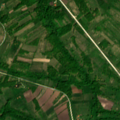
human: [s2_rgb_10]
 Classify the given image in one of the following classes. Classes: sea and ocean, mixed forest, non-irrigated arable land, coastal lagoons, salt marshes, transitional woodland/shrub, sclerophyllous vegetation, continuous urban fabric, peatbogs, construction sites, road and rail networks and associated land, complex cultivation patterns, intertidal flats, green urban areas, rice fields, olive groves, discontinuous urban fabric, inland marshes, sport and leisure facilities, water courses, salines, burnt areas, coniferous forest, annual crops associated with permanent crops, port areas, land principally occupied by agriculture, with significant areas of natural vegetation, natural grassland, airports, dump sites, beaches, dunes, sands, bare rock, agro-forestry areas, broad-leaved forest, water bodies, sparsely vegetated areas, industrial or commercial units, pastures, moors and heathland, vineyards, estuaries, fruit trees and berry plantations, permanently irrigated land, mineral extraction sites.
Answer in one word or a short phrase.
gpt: complex cultivation patterns, land principally occupied by agriculture, with significant areas of natural vegetation, broad-leaved forest, natural grassland